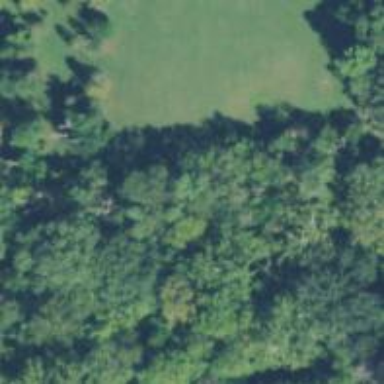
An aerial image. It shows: Disc golf hole.